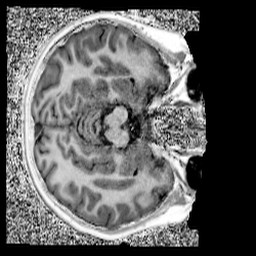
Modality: UNIT1
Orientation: axial
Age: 10
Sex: female
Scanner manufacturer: siemens
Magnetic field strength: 3 T
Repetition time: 4 s
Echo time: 0.00299 s